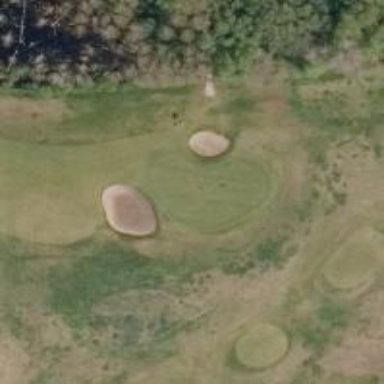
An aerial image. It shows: Golf hole.